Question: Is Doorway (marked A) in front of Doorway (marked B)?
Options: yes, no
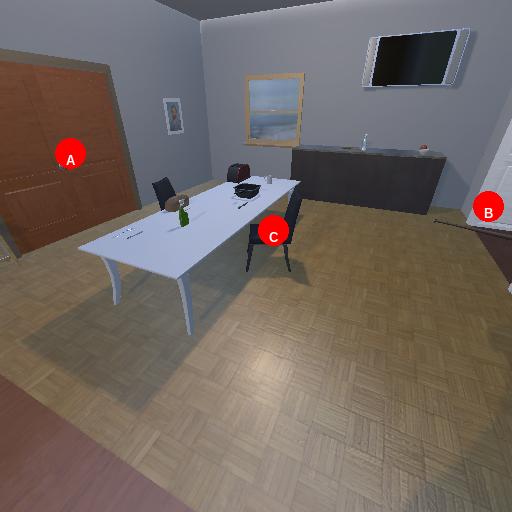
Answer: yes